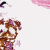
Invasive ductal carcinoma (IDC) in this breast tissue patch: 0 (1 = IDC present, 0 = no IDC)